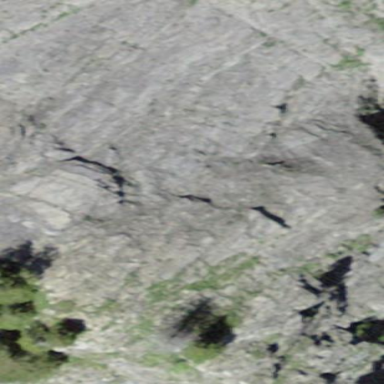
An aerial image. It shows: View of natural rock.